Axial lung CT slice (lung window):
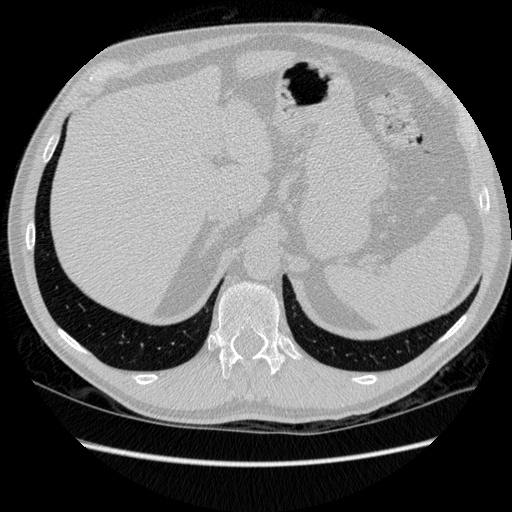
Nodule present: no